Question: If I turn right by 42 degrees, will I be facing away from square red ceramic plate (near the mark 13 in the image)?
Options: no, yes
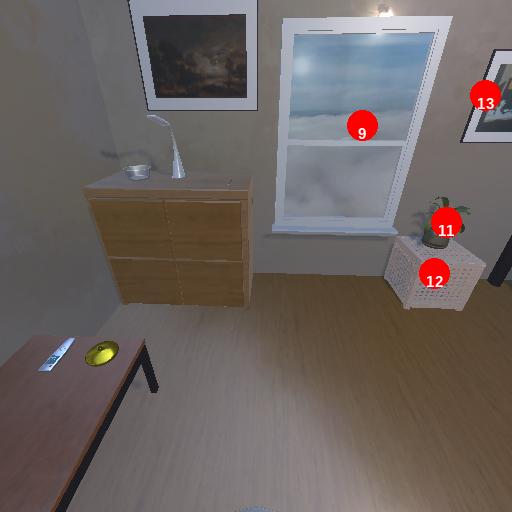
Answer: no